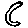
Label: moon